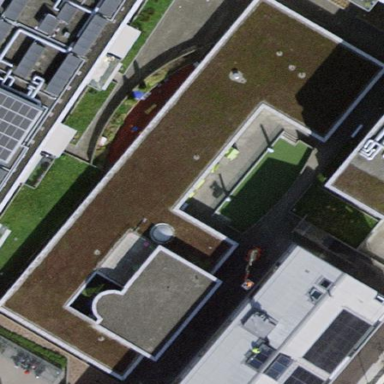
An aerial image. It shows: Kindergarten building.